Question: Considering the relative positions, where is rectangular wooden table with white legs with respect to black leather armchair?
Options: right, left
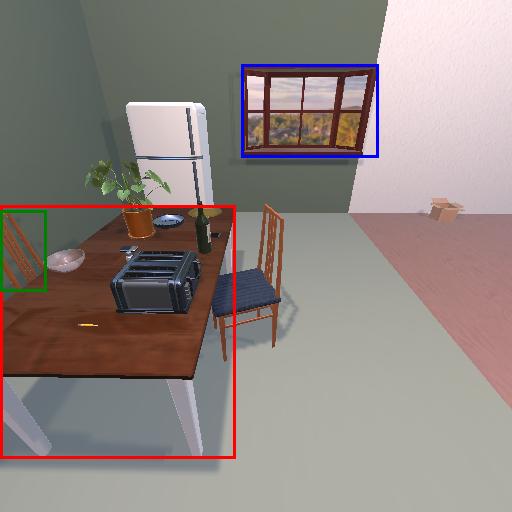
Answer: right